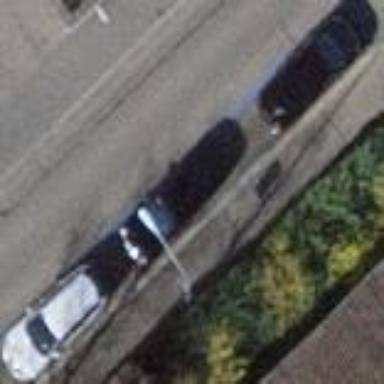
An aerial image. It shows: Parking lane for vehicles.